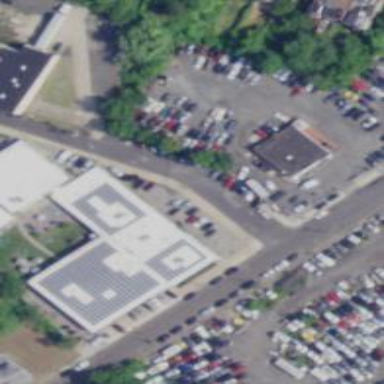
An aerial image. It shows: Recycling center located in building.